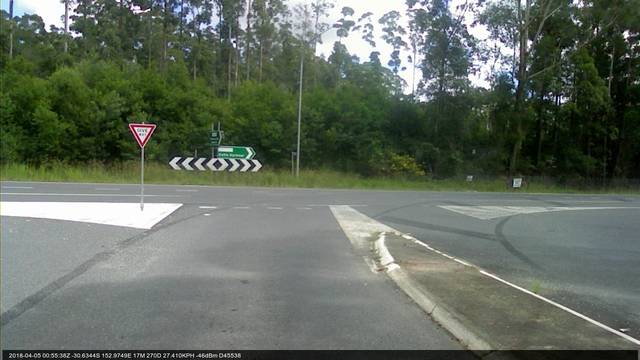
Region: Australia
Coordinates: -30.634, 152.975